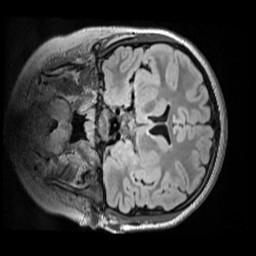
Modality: FLAIR
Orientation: coronal
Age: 11
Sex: male
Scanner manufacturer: siemens
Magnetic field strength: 3 T
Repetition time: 5 s
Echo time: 0.388 s